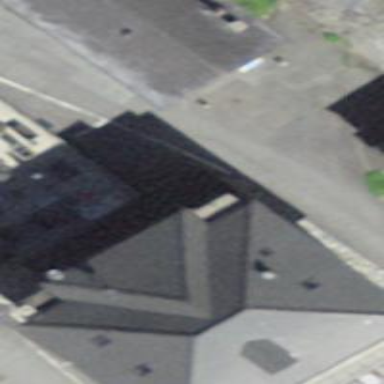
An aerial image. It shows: Hotel building.